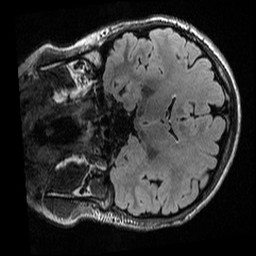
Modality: T2w
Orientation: coronal
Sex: female
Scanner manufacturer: ge
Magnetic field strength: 3 T
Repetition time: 6 s
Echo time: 0.1268 s